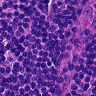
Metastatic tissue present: no